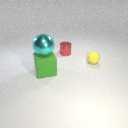
large green rubber cube to the left of small yellow rubber sphere